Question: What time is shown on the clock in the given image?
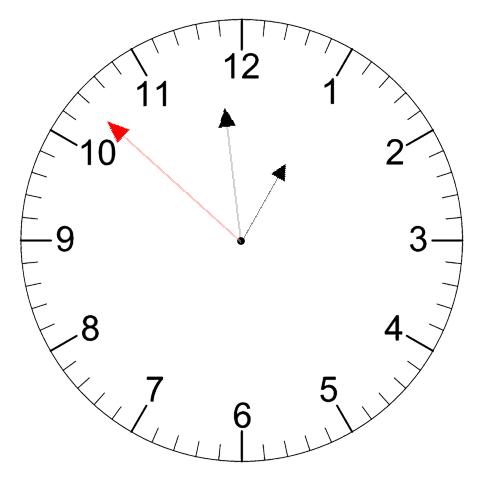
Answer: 12:58:52